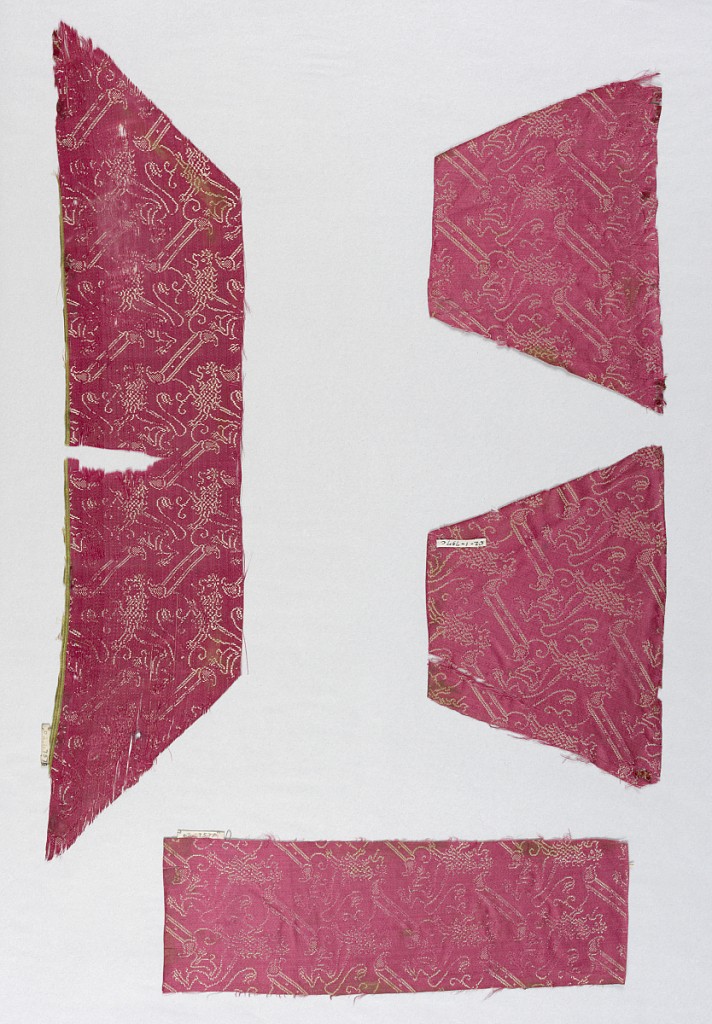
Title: Fragment
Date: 17th century
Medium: silk Ttechnique: weft patterned 7&1 satin
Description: Design of rampant lions and diagonal bars.